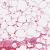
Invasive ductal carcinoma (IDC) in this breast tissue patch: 0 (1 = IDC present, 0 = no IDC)